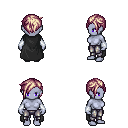
a pixel art fantasy rpg character, female body template, dark elf, purple skin, black cape, metal pants, white blonde pixie cut hairstyle, white cloth bracers, four views (front, back, left, right), 2x2 character sprite sheet, small pixel art, hard edges, no anti-aliasing